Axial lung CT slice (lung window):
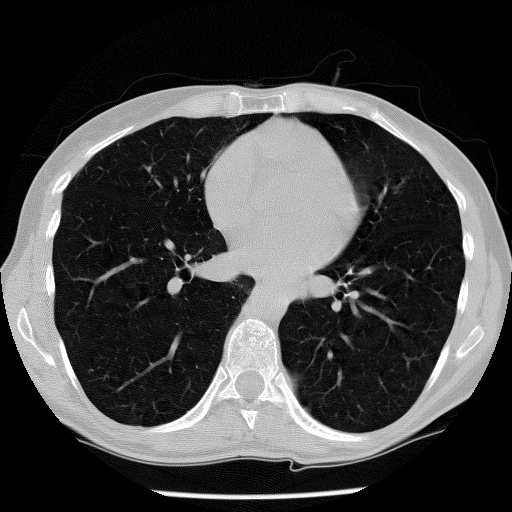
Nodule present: no